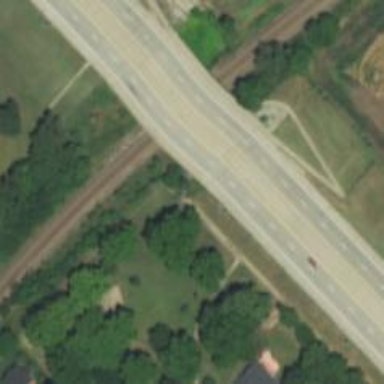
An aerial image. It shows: Primary highway bridge.